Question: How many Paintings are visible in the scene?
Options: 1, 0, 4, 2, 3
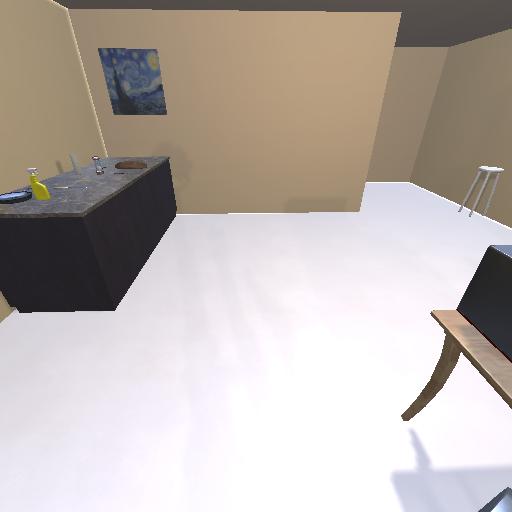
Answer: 1